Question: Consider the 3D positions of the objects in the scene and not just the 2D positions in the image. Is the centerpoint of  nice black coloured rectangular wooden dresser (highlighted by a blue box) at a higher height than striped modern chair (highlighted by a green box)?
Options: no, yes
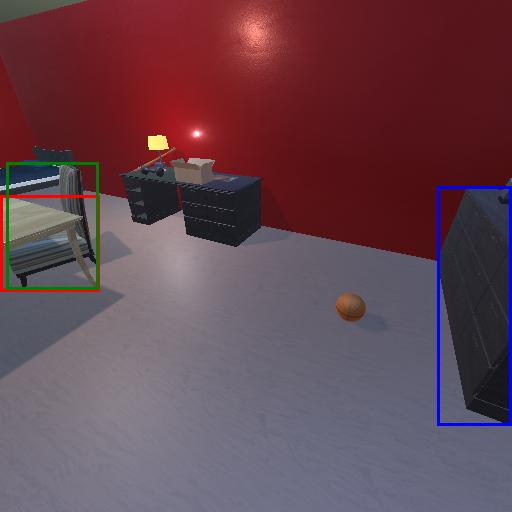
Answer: no